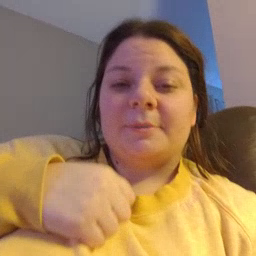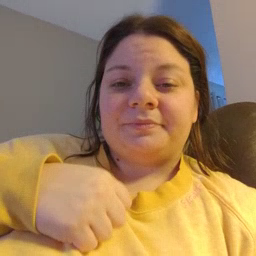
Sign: underwear